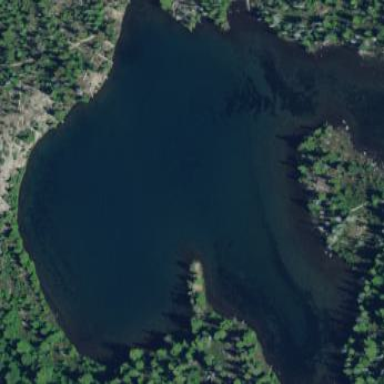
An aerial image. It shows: Serene lake.